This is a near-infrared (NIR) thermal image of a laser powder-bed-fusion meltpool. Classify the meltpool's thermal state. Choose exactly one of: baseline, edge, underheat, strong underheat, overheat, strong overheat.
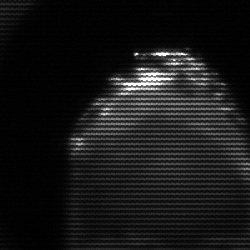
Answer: edge